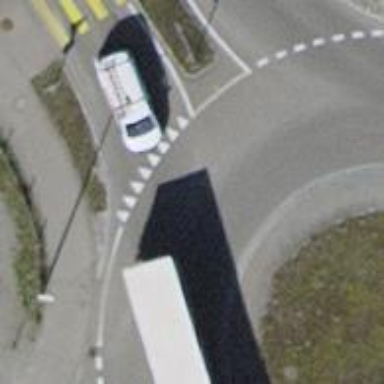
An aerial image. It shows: Primary highway with asphalt surface leading to roundabout. There is separate sidewalk along the road.